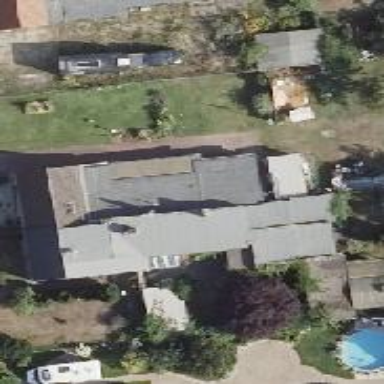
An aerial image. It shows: Semidetached house.